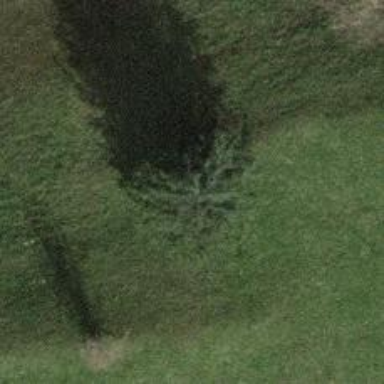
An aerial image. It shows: Needle-leaved tree in nature.